Interaction volume radius: 5 \u00c5
Interaction volume height: 15 \u00c5
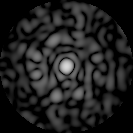
Disorder parameter: 0.8405